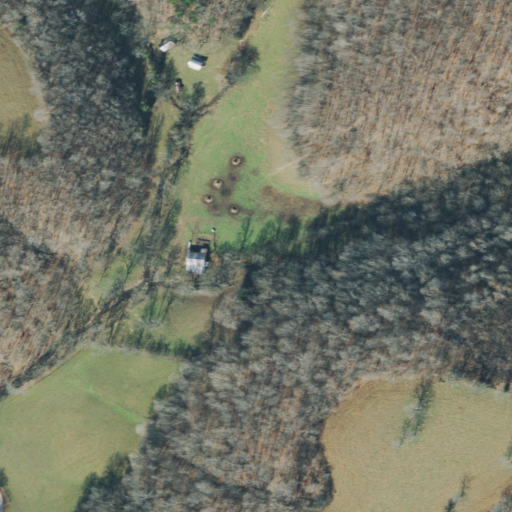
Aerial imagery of valley in Tennessee named Falls Hollow containing deciduous forest, pasture, open development, and low intensity development